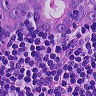
Metastatic tissue present: yes